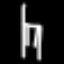
Label: chair